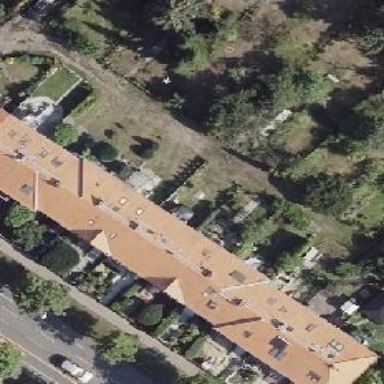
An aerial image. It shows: House with hipped roof.